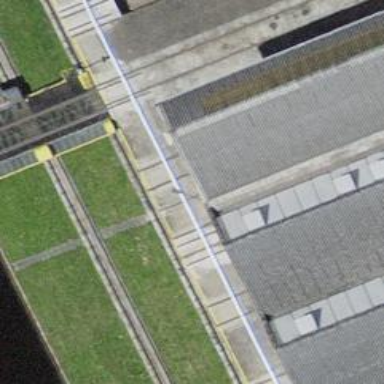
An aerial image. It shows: Railway yard with one track.